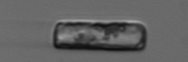
Label: Guinardia_delicatula